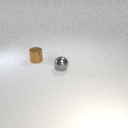
small gray metal sphere in front of small brown metal cylinder